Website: home-depot
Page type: customer-info-address
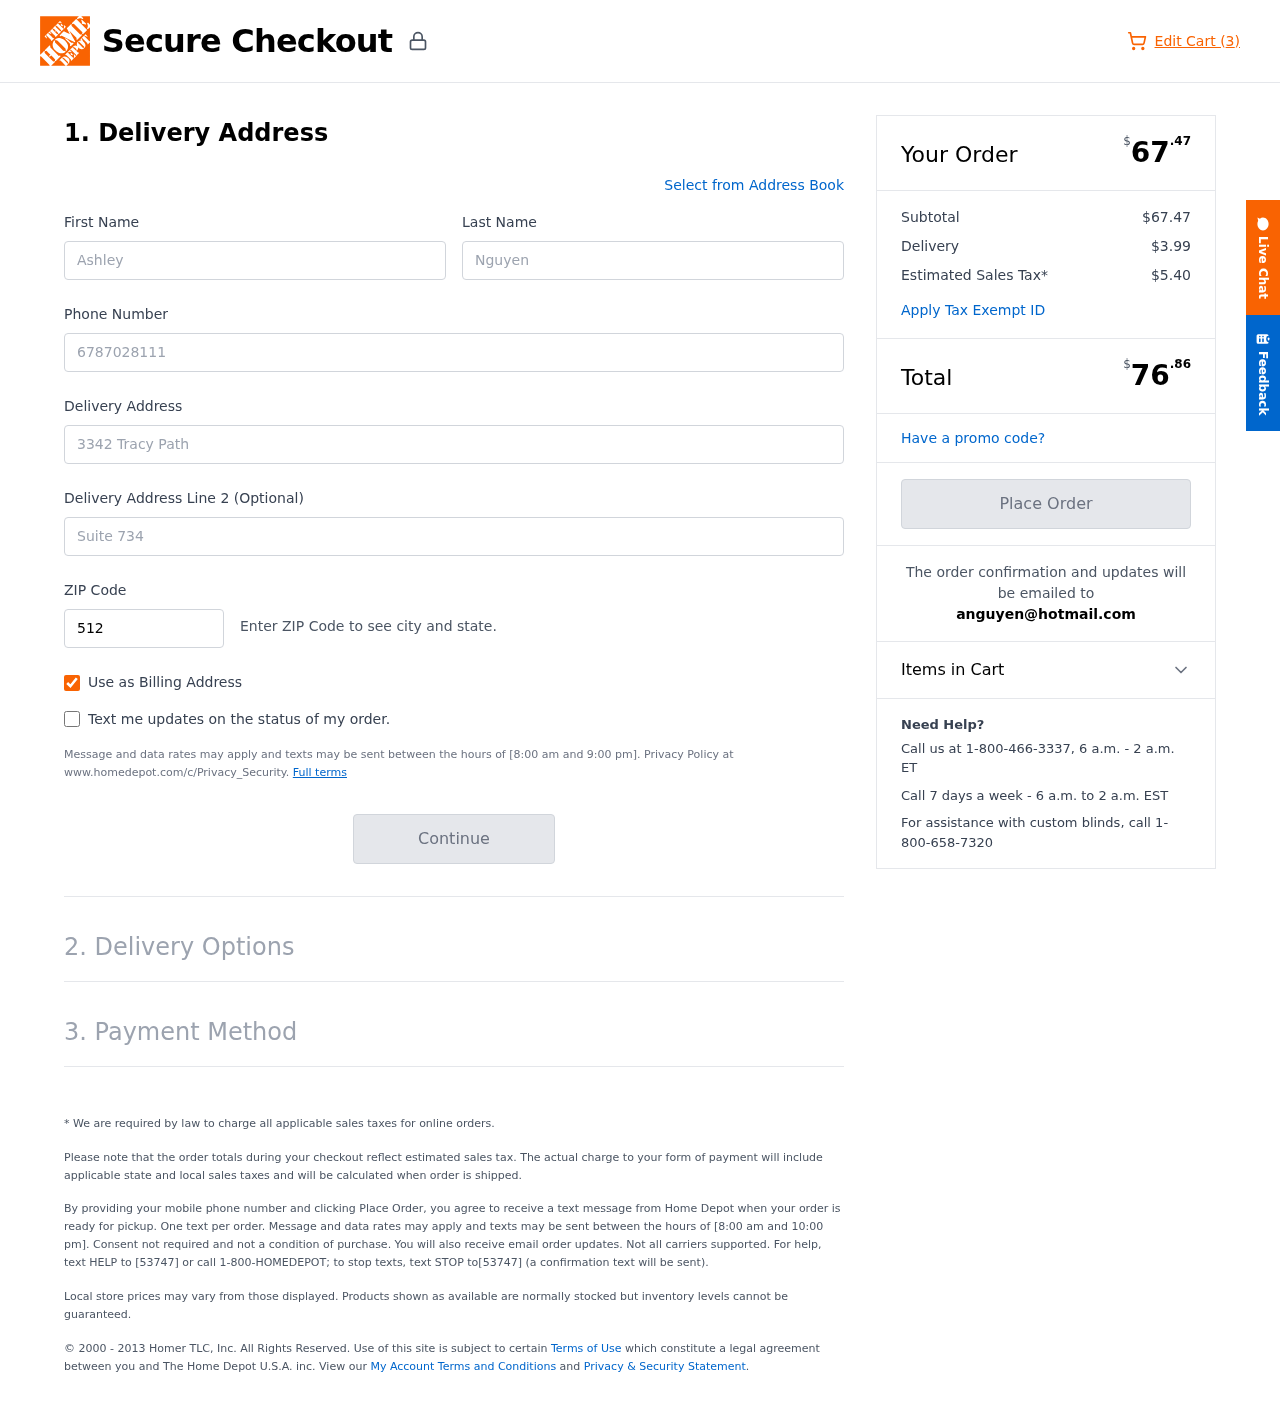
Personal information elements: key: PII_EMAIL
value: anguyen@hotmail.com
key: PII_FIRSTNAME
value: Ashley
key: PII_LASTNAME
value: Nguyen
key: PII_PHONE
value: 6787028111
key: PII_POSTCODE
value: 51274
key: PII_STREET
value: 3342 Tracy Path
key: PII_STREET2
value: Suite 734
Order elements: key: ORDER_NUM_ITEMS
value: Edit Cart (3)
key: ORDER_SUBTOTAL_HEADER
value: $67.47
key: ORDER_SUBTOTAL
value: $67.47
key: ORDER_SHIPPING_COST
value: $3.99
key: ORDER_TAX
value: $5.40
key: ORDER_TOTAL2
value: $76.86